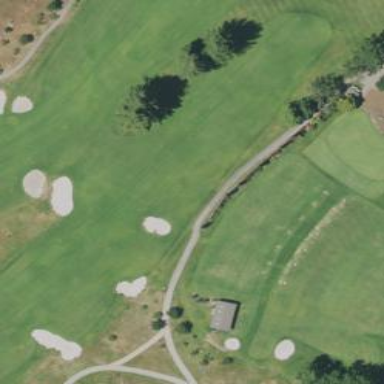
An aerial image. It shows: Grass area designated as golf tee.